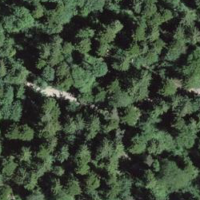
EUNIS habitat code: 43
Species observed at this site:
Hippocrepis emerus